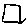
Label: square